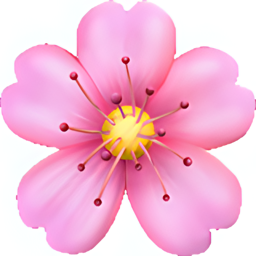
Name: cherry blossom
Emoji: 🌸
Group: Animals & Nature
Sub-group: plant-flower